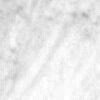
Label: no_change